Field crop: maize
Growth stage: 2
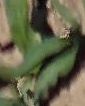
Species: maize